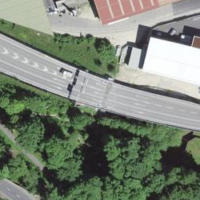
EUNIS habitat code: 57
Species observed at this site:
Dactylis glomerata